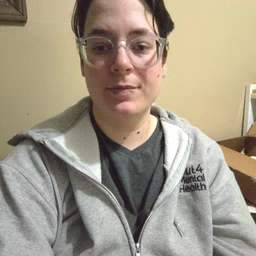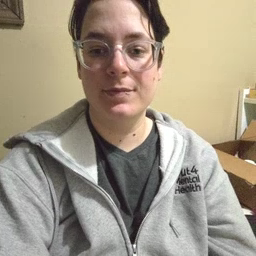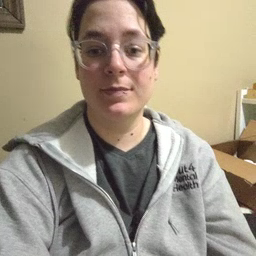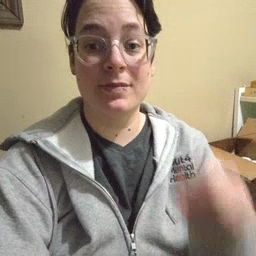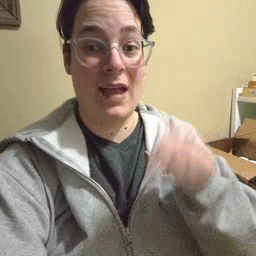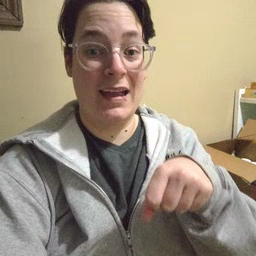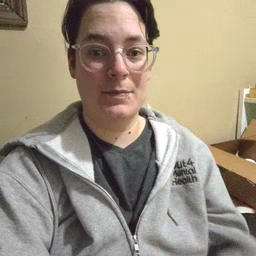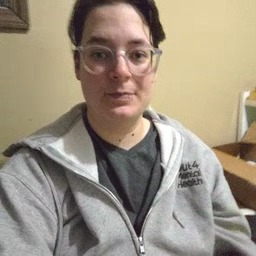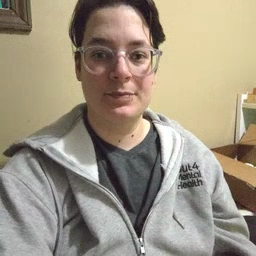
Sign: can